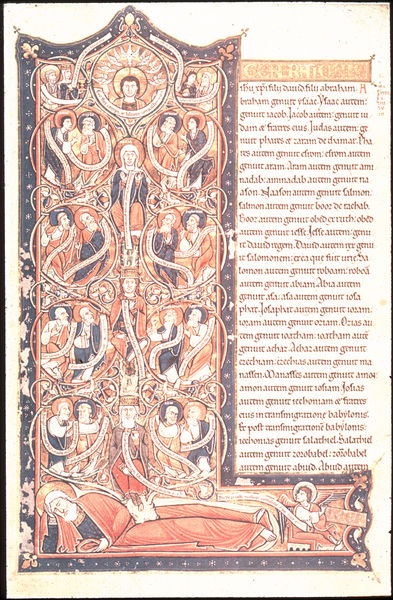
Titel: Bibel von St. Bertin, Kapuziner Bibel, Bd. 4
Institution: Paris, Bibliothèque Nationale
Schlagwörter: baum, blau, gott, mann, schlaf, menschen, orange, rot, ornament, alt, tot, kirche, gold, gewänder, engel, schrift, liegen, zwei, figuren, buch, vergoldet, sterne, illustration, text, initiale, buchdruck, buchseite, serie, heiligenschein, nimbus, christus, jesus, mittelalter, heilige, maria, mutter gottes, arabesken, christentum, arabeske, latein, heiligenfiguren, initial, apostel, buchmalerei, inkunabel, illumination, paarweise, l, initialseite